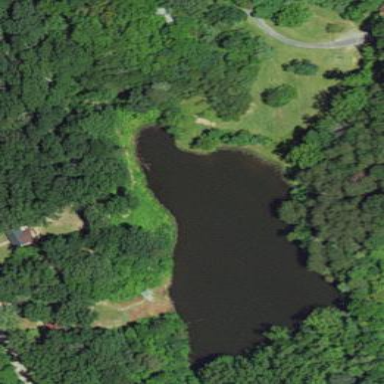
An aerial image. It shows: Pond surrounded by natural water.